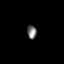
Tissue: prostate
Cell type: Fibroblasts
Senescence score: 0.3383
Nuclear area (px): 127
Mean DAPI intensity: 118.976